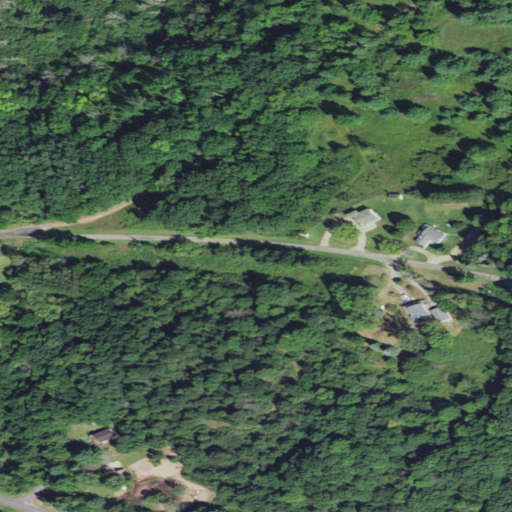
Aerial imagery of cape in Wisconsin named Stony Point containing deciduous forest, mixed forest, open development, pasture, woody wetlands, and low intensity development